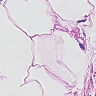
Metastatic tissue present: no